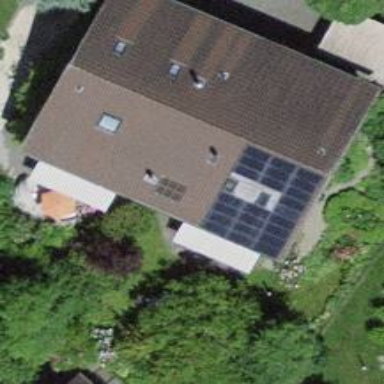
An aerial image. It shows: Solar power generator using photovoltaic panels.